【题型】选择题　【知识点】立体几何　【难度】easy
如图，已知平面 $\alpha$ 截球 $O$ 所得截面圆的半径为 $\sqrt{3}$，该球面的点到平面 $\alpha$ 的最大距离为 3，则球 $O$ 的体积为( \   \ )

A. $\frac{4\pi}{3}$
B. $\frac{8\pi}{3}$
C. $\frac{16\pi}{3}$
D. $\frac{32\pi}{3}$
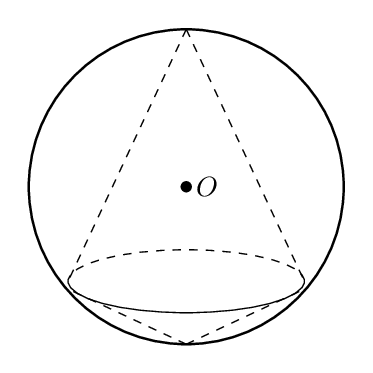
【解答】
【分析】根据条件求出球 $O$ 的半径即可.

【解答】解：依题意得：截面圆半径 $r=\sqrt{3}$，设球 $O$ 的半径为 $R$，则球心 $O$ 到截面圆的距离 $d=3-R$.

如图，由勾股定理得：$R^{2}=(3-R)^{2}+(\sqrt{3})^{2}$，解得 $R=2$，

所以球 $O$ 的体积为 $\frac{4\pi R^{3}}{3}=\frac{32\pi}{3}$.

故选：$D$.

【点评】本题考查球体的体积的求法，考查运算求解能力，属于基础题.
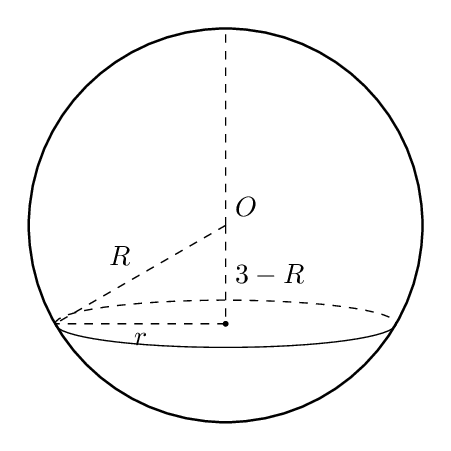